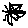
Label: star